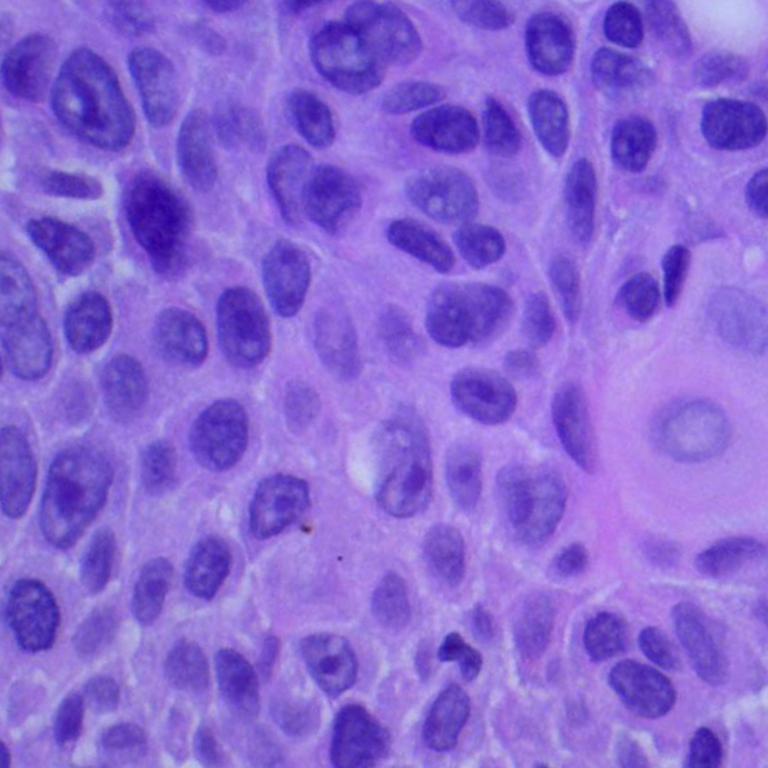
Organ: lung
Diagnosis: squamous carcinomas